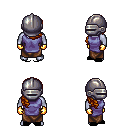
a pixel art fantasy rpg character, male body template, dark elf, purple skin, chain tabard jacket, robe skirt, brunette right-swept hairstyle, metal helm, gold gloves, black slippers, four views (front, back, left, right), 2x2 character sprite sheet, small pixel art, hard edges, no anti-aliasing